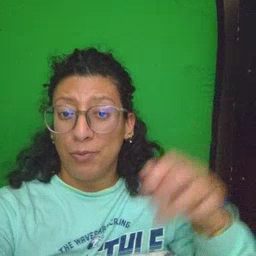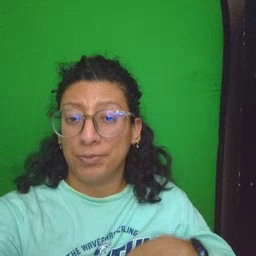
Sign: hello